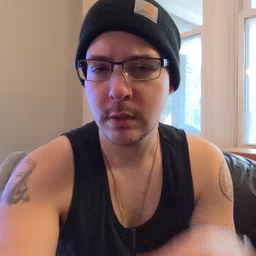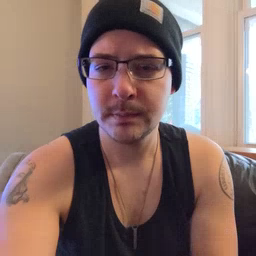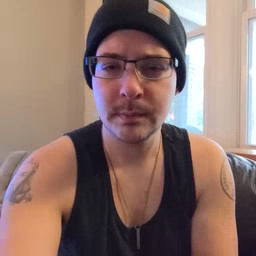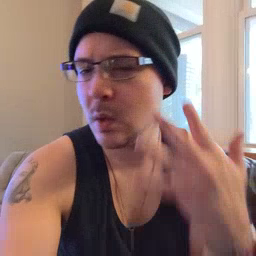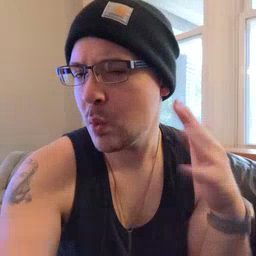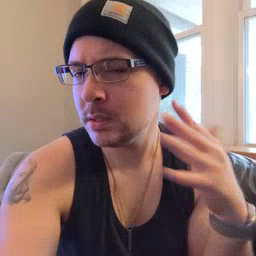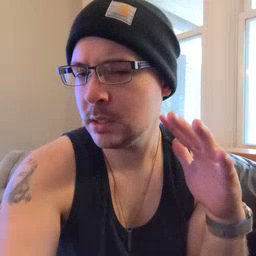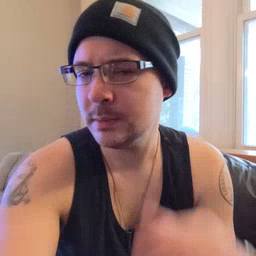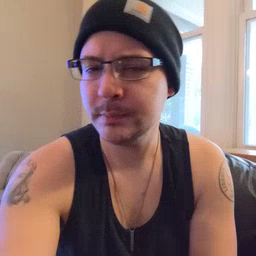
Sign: noisy